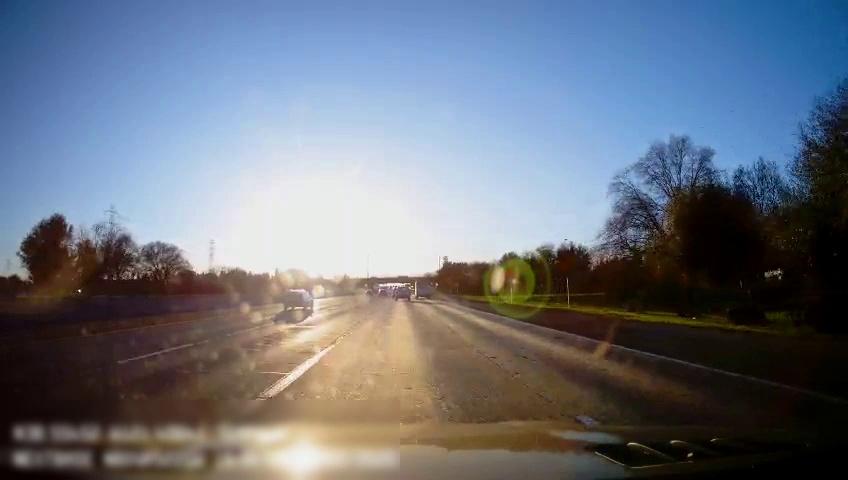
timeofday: Day
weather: Sunny
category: Drivable Space
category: Vehicles | SUV
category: Vehicles | SUV
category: Vehicles | SUV
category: Vehicles | SUV
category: Vehicles | Bus
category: Lanes | Alternate Lane
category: Lanes | Alternate Lane
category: Lanes | Current Lane
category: Lanes | Current Lane
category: Lanes | Alternate Lane